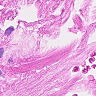
Metastatic tissue present: no